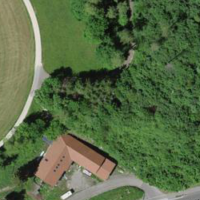
EUNIS habitat code: 52
Species observed at this site:
Lonicera acuminata